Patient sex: F
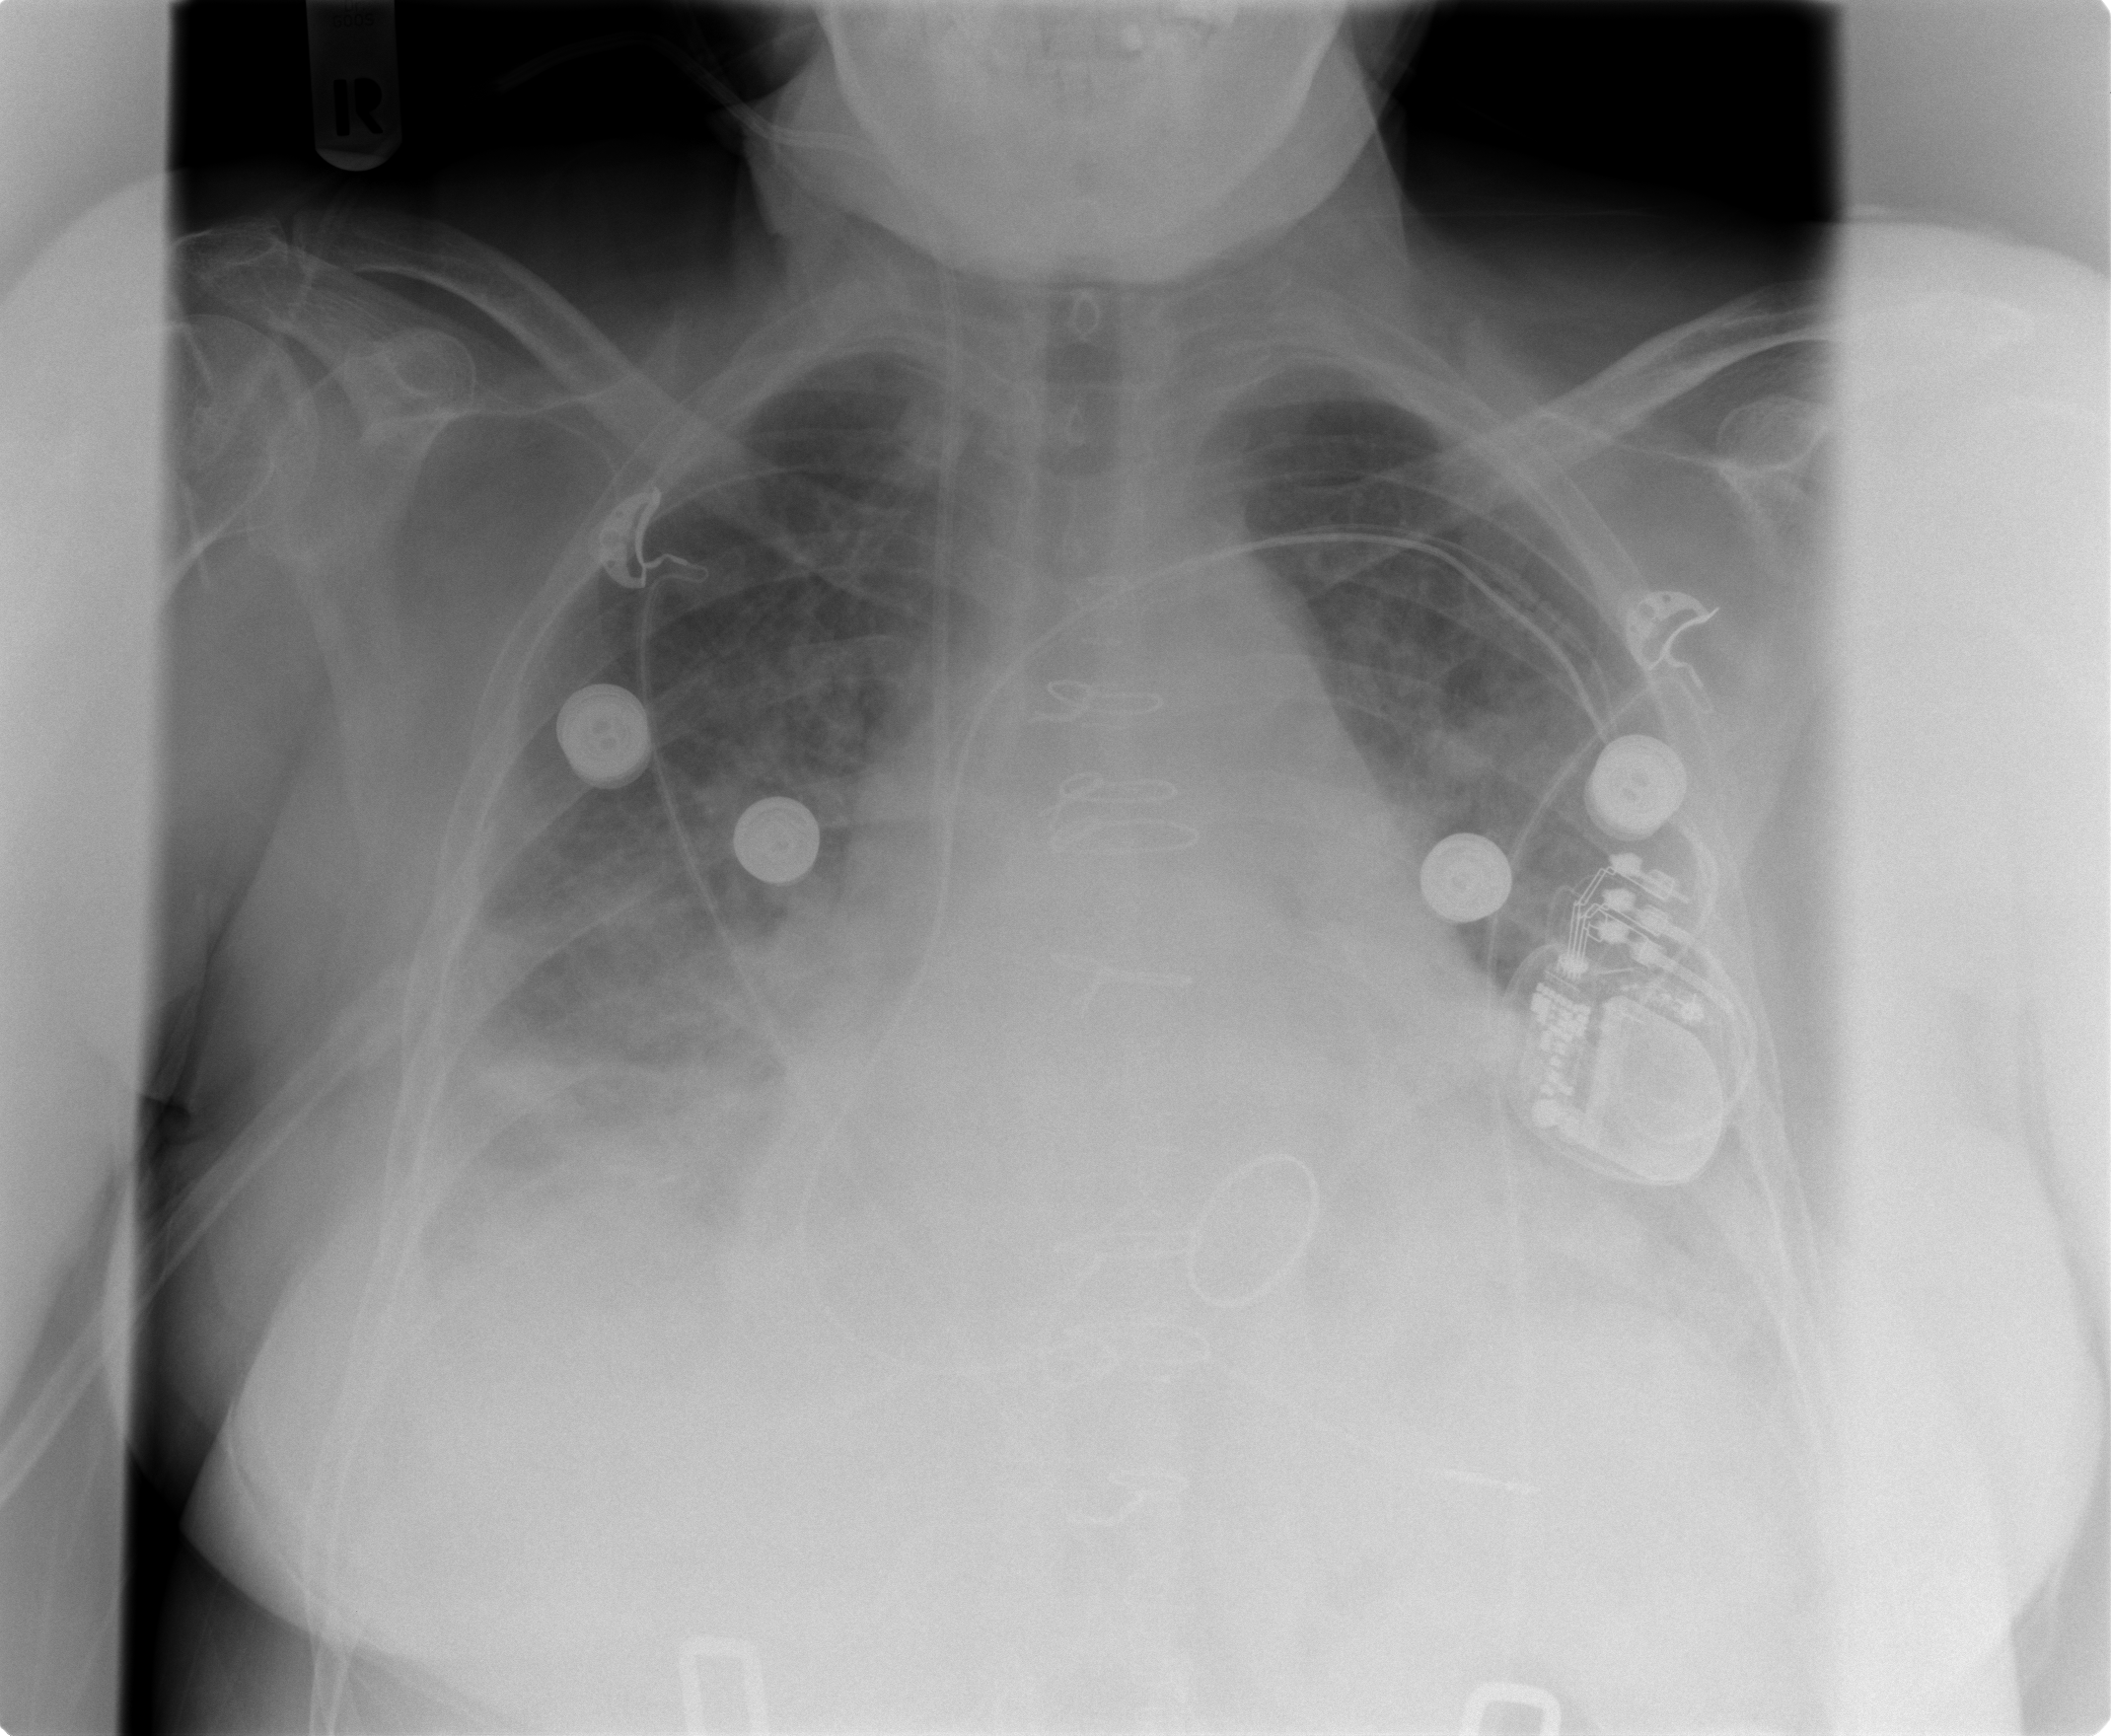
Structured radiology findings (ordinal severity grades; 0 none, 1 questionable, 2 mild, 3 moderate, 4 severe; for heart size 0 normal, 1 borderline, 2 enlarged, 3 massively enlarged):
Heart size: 2
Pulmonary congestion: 2
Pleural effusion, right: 2
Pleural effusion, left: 2
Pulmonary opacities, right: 2
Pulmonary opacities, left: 2
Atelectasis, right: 2
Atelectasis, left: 2